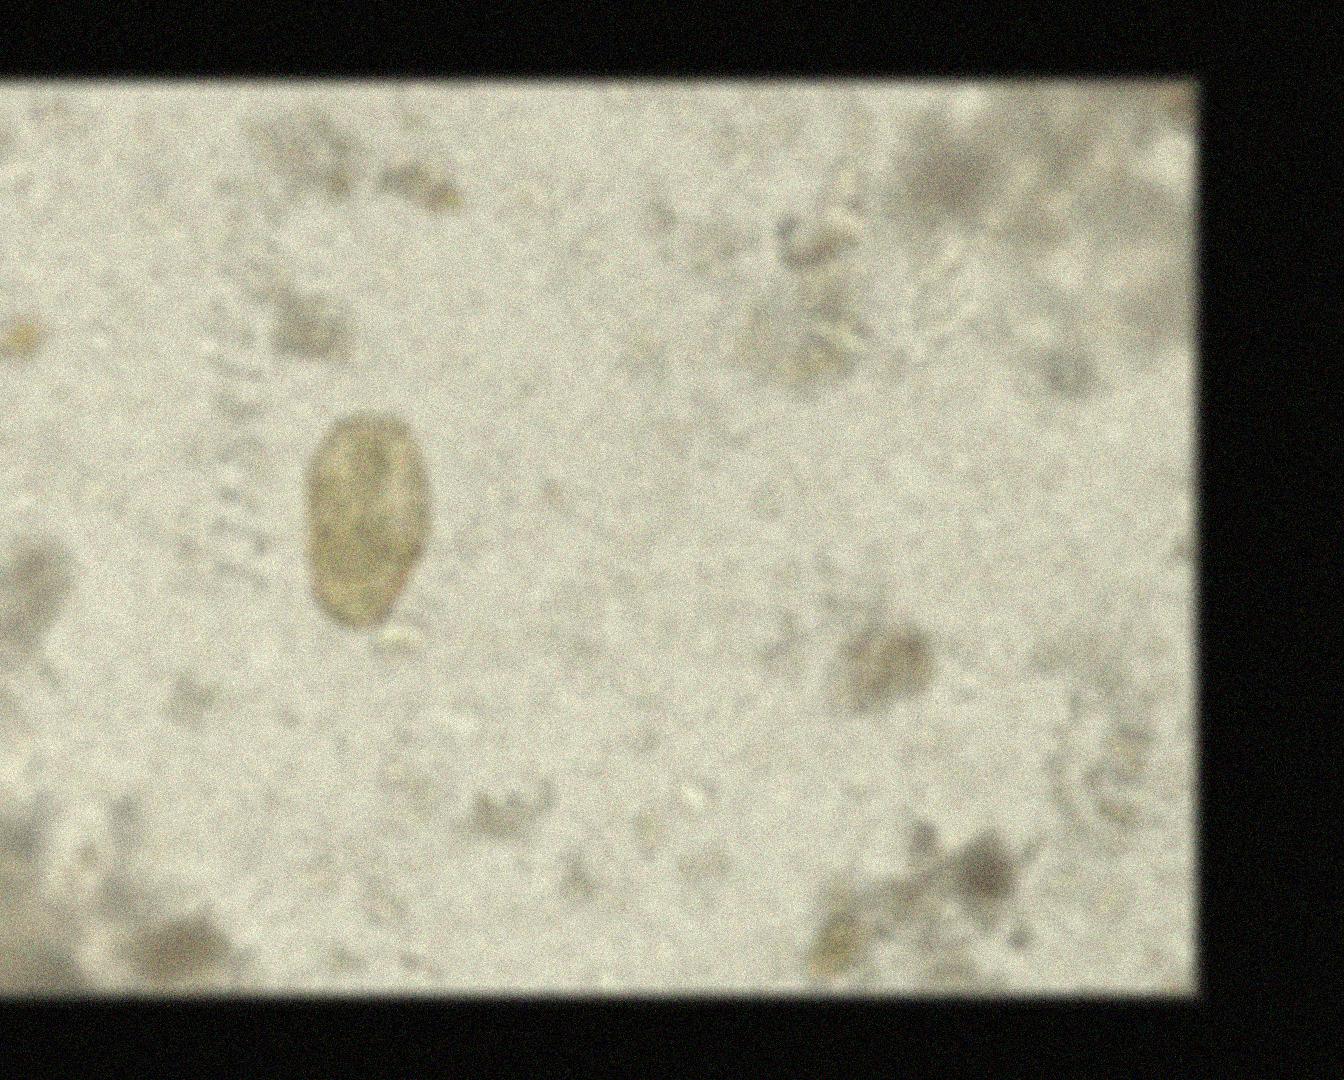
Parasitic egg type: Paragonimus spp